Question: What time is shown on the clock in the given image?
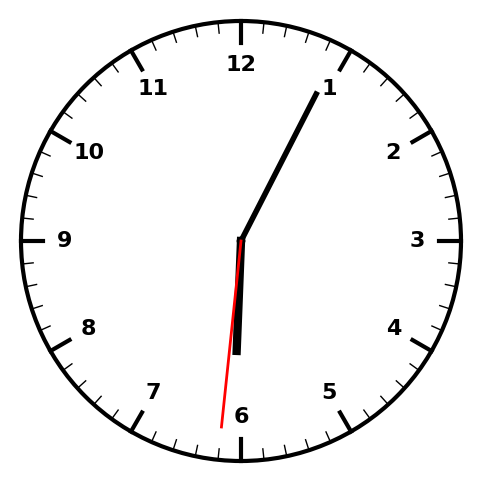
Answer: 06:04:31